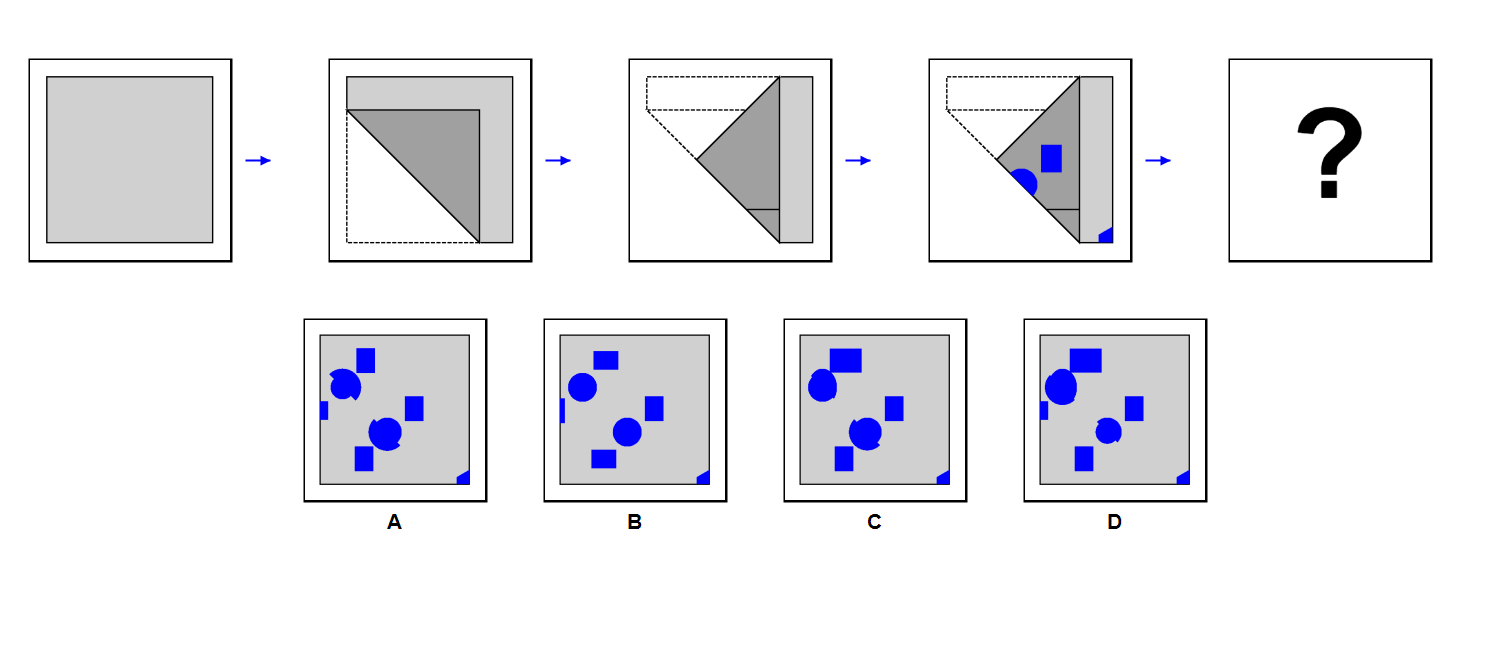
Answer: B